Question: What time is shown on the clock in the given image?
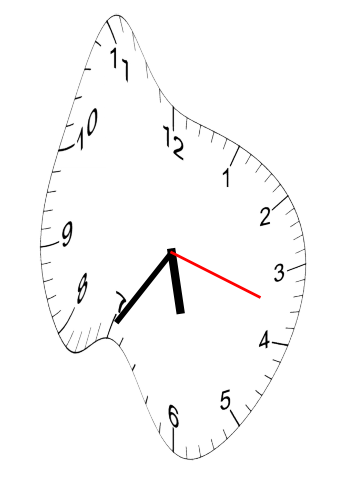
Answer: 05:35:18